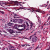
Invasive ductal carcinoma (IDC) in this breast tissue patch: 0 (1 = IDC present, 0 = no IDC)